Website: lowes
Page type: customer-info-address
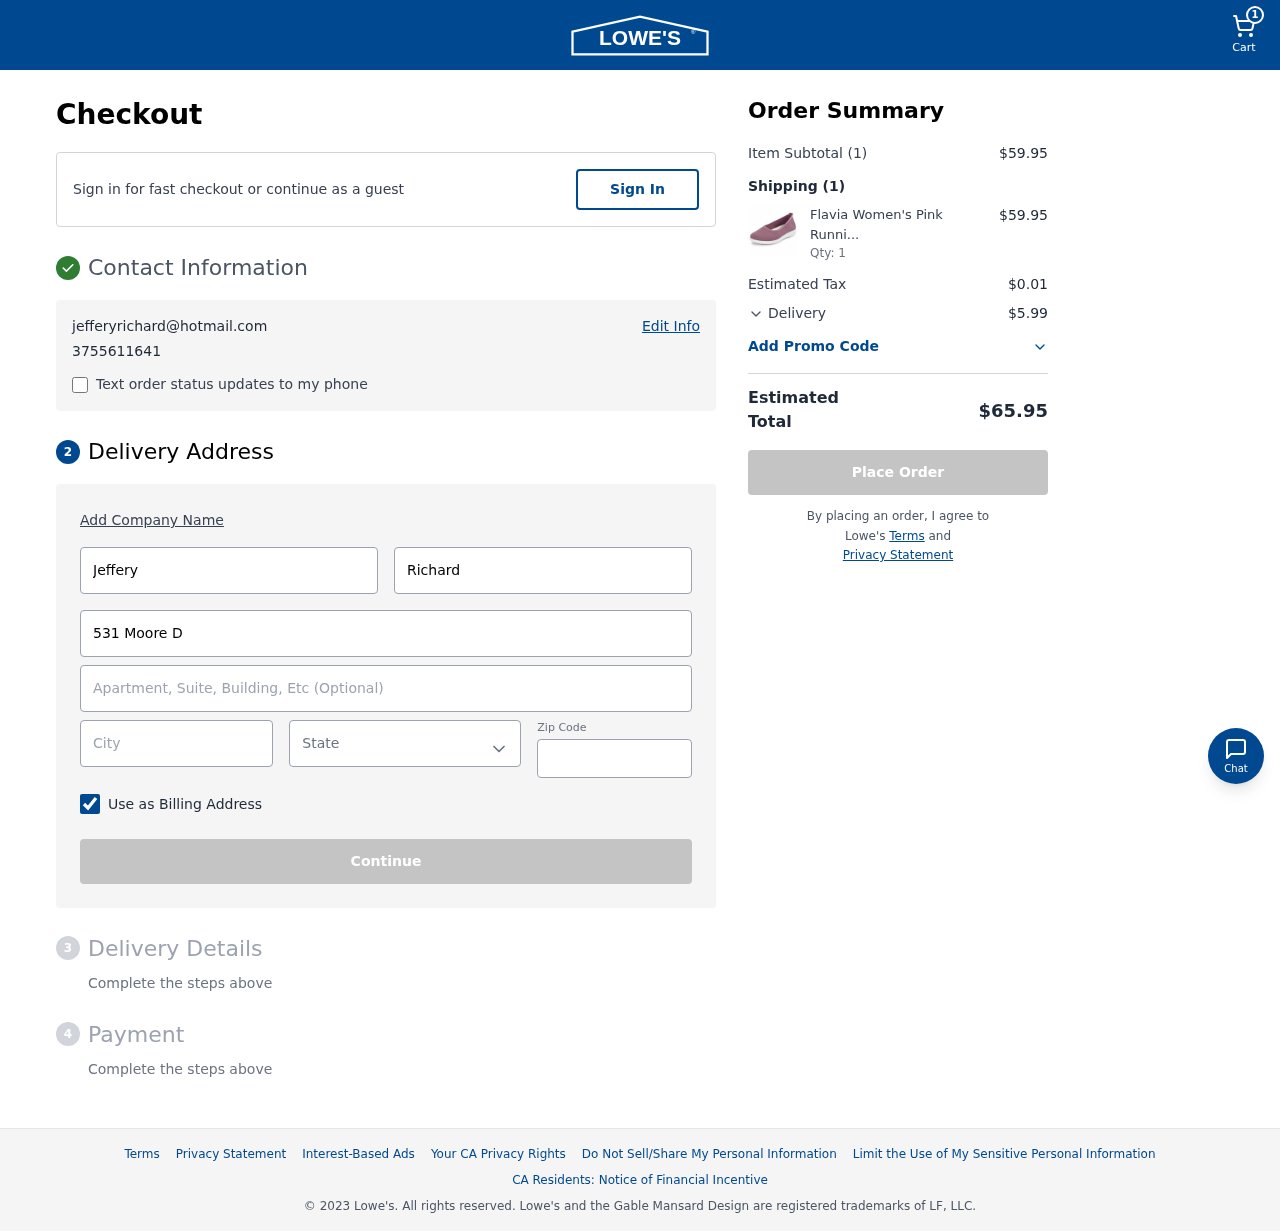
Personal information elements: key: PII_CITY
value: Johnsonhaven
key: PII_EMAIL
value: jefferyrichard@hotmail.com
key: PII_FIRSTNAME
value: Jeffery
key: PII_LASTNAME
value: Richard
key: PII_PHONE
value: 3755611641
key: PII_POSTCODE
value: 56295
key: PII_STATE
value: Michigan
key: PII_STREET
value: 531 Moore Drives Suite 536
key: PII_STREET2
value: Apt. 309
Product elements: key: PRODUCT1_NAME
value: Flavia Women's Pink Running Shoes-9 UK (41 EU) (10 US) (FKT/FB-01/PNK)
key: PRODUCT1_QUANTITY
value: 1
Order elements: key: ORDER_NUM_ITEMS
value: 1
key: ORDER_SUBTOTAL
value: $59.95
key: ORDER_NUM_ITEMS2
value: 1
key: ORDER_SUBTOTAL2
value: $59.95
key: ORDER_TAX
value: $0.01
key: ORDER_SHIPPING_COST
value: $5.99
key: ORDER_TOTAL
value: $65.95